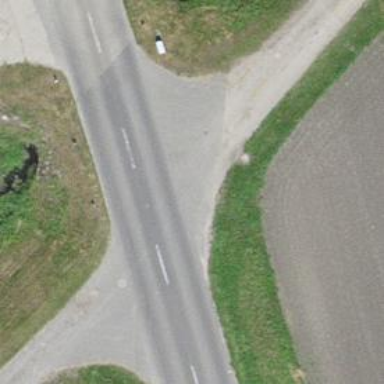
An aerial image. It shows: Tertiary road passing over bridge.